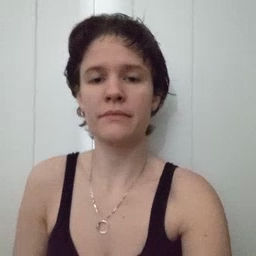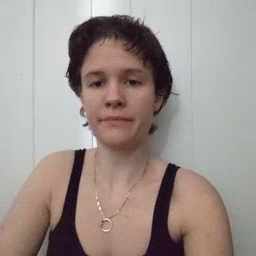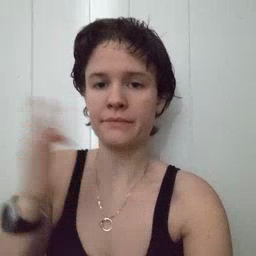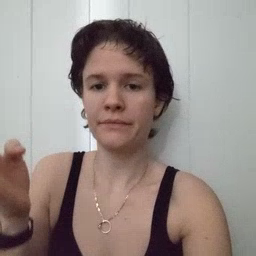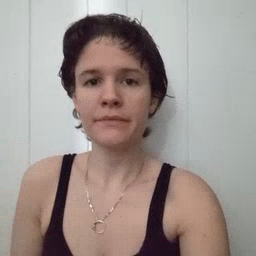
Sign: open